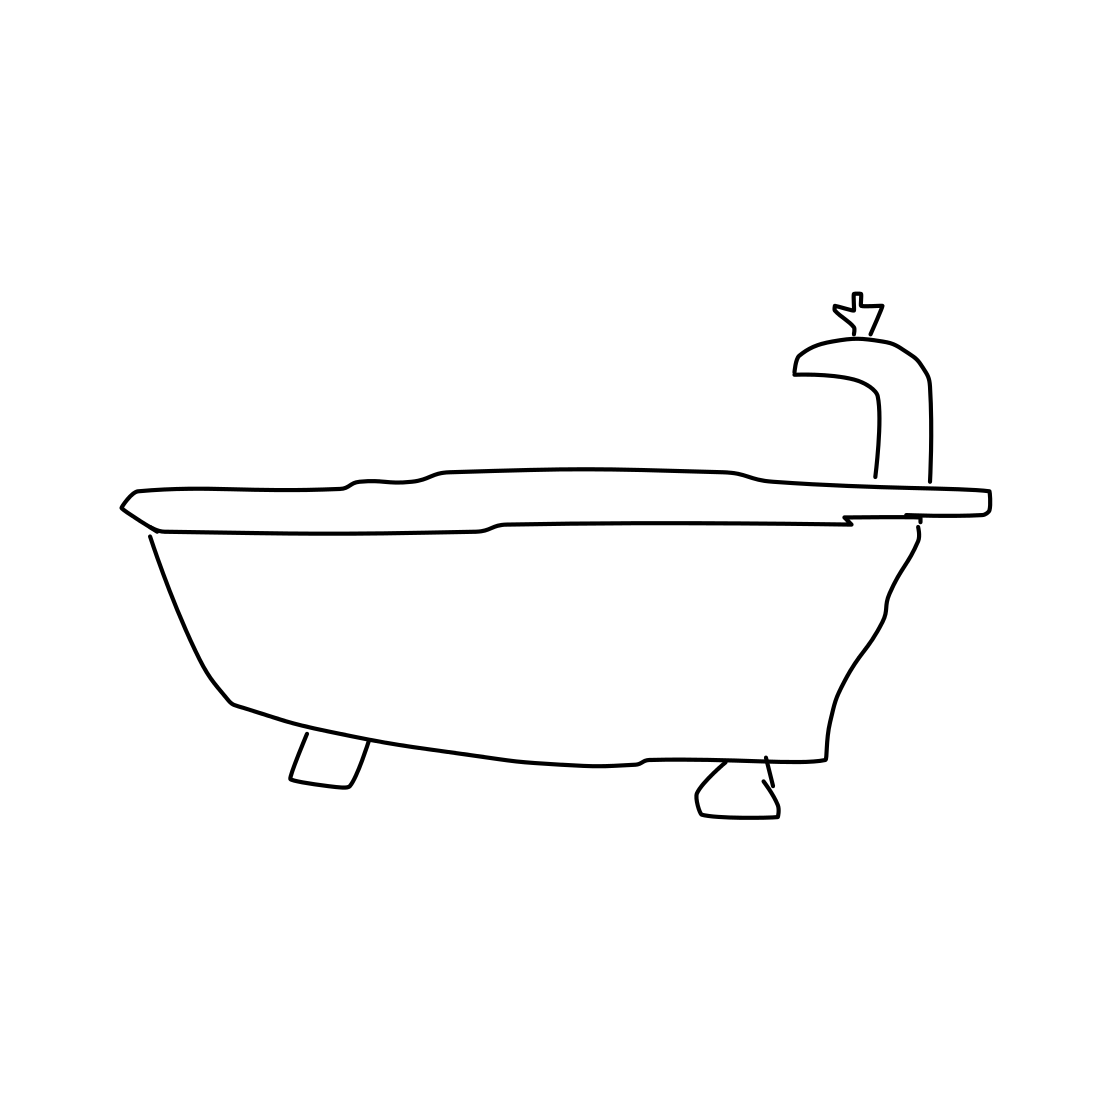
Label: bathtub